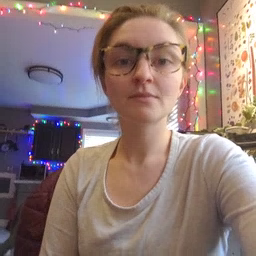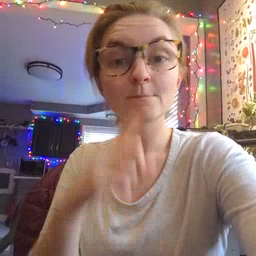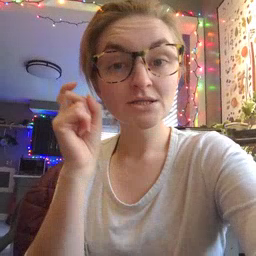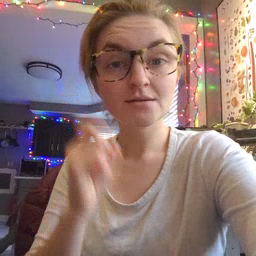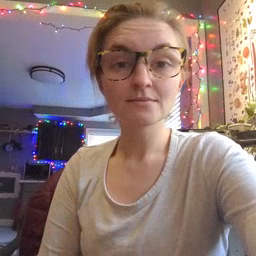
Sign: because